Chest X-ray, AP view. Patient: 73 years old, sex F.
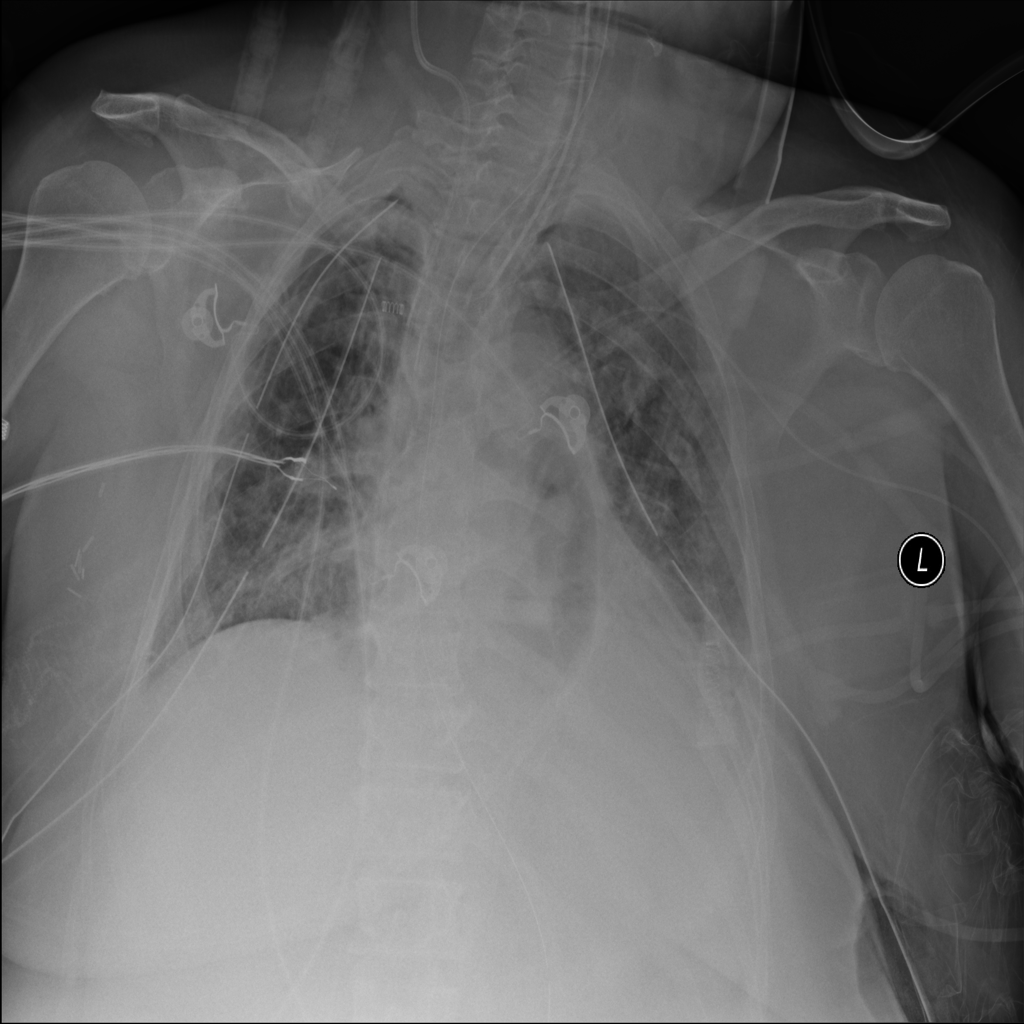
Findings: Consolidation